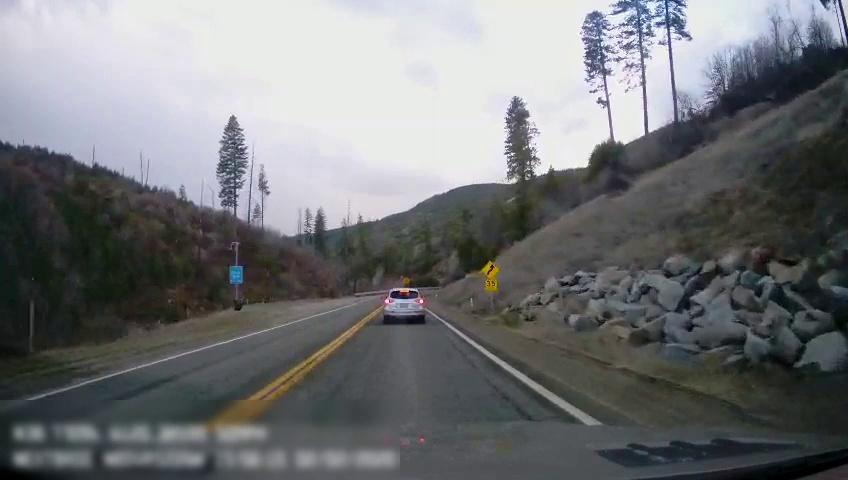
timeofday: Day
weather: Cloudy
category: Drivable Space
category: Vehicles | Car
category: Lanes | Current Lane
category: Lanes | Current Lane
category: Lanes | Opposite Lane
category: Traffic | Signs
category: Traffic | Signs
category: Traffic | Signs